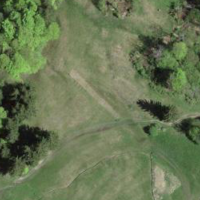
EUNIS habitat code: 44
Species observed at this site:
Traunsteinera globosa
Epipactis palustris